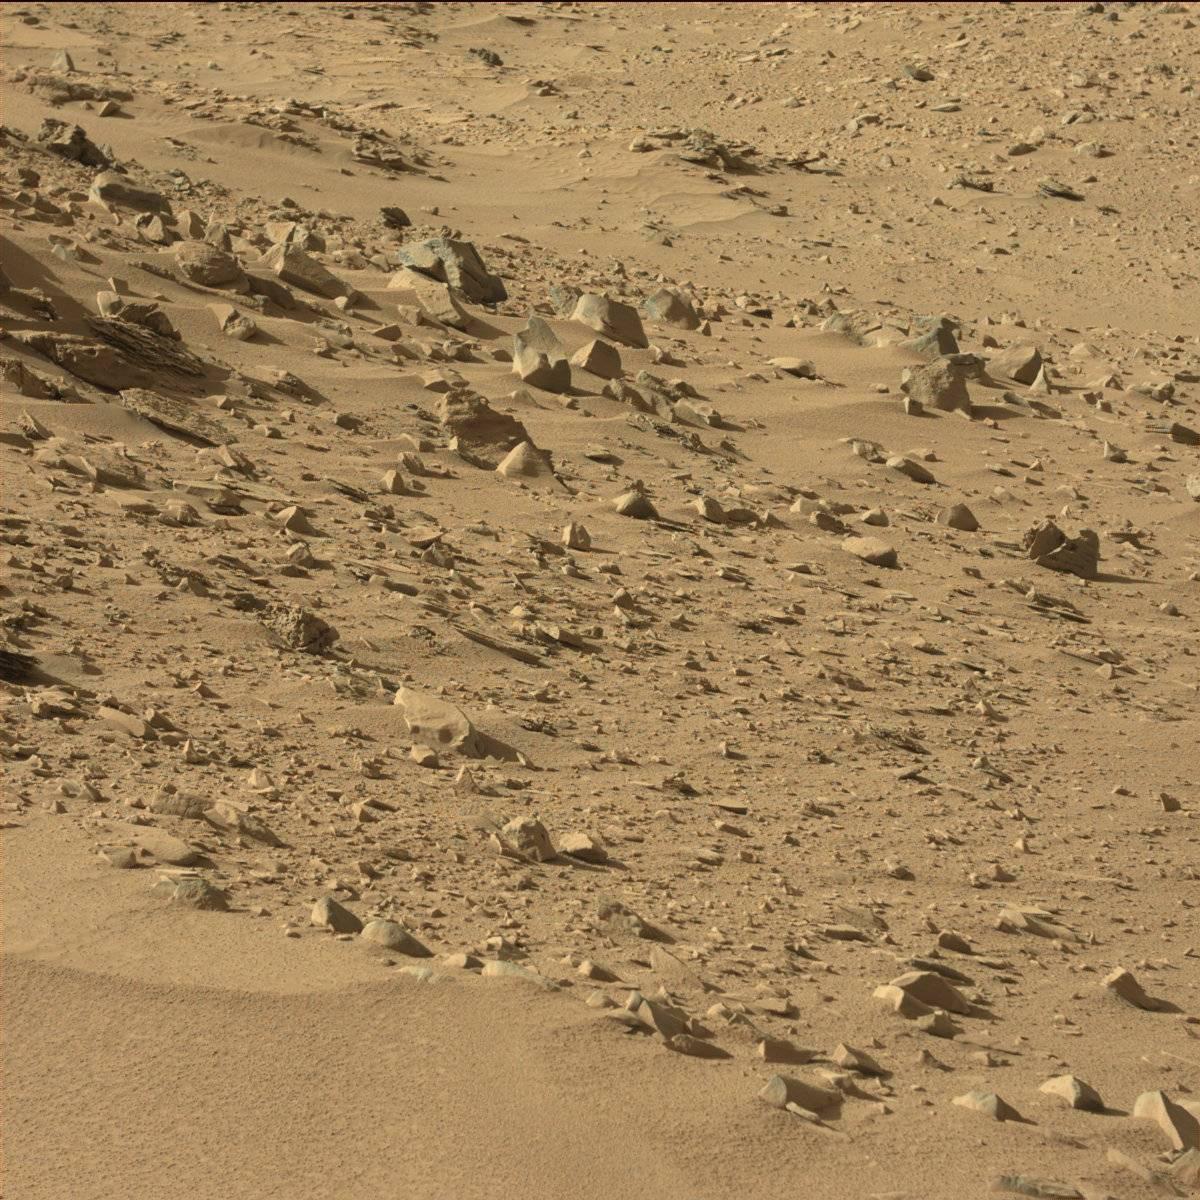
Terrain classes present: Bedrock, Rock, Sand / Soil